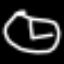
Label: clock